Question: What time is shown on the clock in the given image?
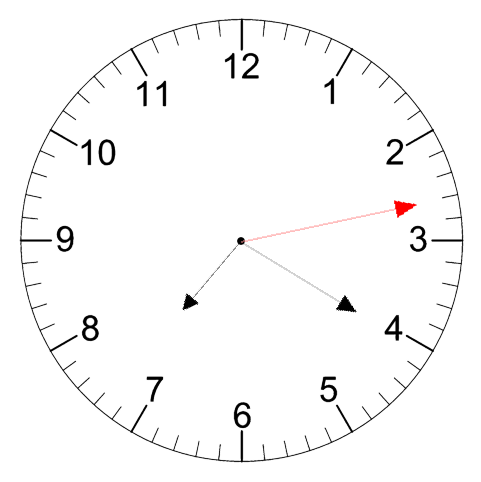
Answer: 07:20:13